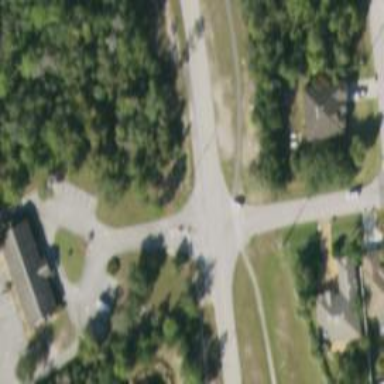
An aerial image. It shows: Stop road.